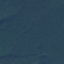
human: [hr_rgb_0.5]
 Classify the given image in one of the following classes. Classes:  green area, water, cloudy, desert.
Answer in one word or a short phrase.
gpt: green area